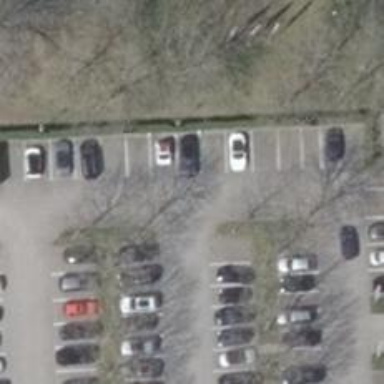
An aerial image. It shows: Road serving as parking aisle.